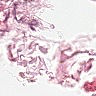
Metastatic tissue present: no